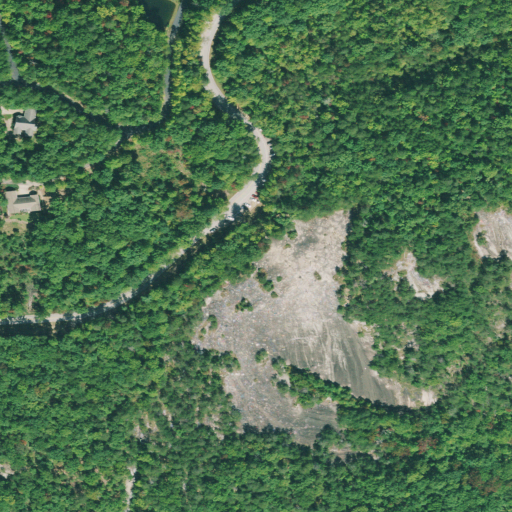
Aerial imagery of mountain in South Carolina named Bald Rock containing deciduous forest, mixed forest, pasture, open development, and low intensity development